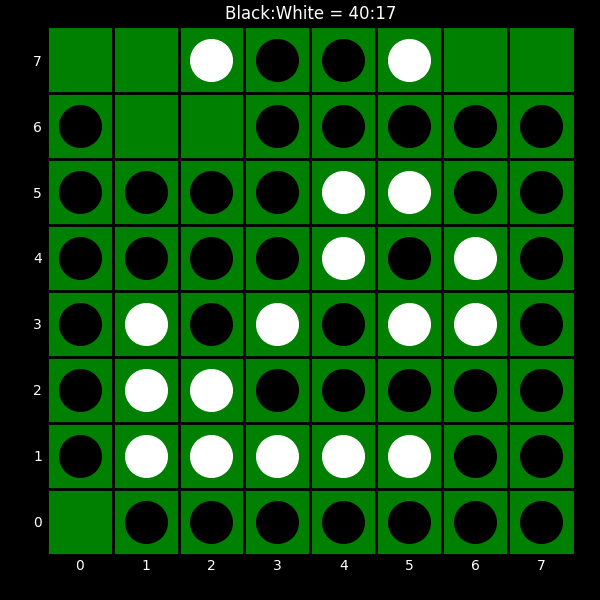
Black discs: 40
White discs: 17